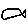
Label: fish